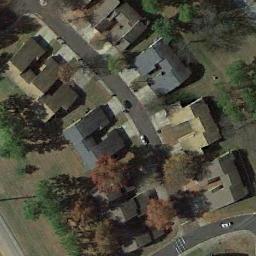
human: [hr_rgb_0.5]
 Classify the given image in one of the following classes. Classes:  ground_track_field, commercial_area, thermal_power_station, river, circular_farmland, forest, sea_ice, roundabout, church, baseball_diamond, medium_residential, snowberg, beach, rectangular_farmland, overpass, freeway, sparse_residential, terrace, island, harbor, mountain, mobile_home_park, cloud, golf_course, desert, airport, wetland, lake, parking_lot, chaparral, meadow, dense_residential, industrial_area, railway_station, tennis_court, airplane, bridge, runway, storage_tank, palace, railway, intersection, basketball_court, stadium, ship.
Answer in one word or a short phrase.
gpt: medium_residential